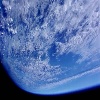
Label: cloud